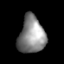
Tissue: lung
Cell type: T cells
Senescence score: 0.1977
Nuclear area (px): 950
Mean DAPI intensity: 137.051